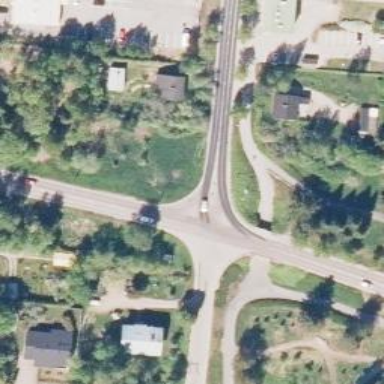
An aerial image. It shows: Road with "give way" sign.